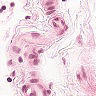
Metastatic tissue present: no